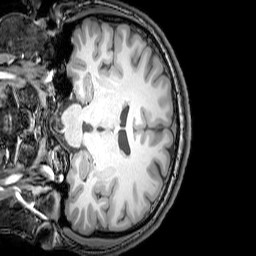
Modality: T1w
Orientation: coronal
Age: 22
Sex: male
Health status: healthy
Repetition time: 0.081 s
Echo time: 0.037 s